Interaction volume radius: 5 \u00c5
Interaction volume height: 20 \u00c5
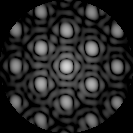
Disorder parameter: 0.1321